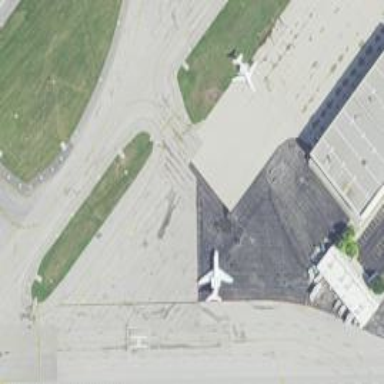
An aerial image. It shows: Image of taxiway at airport.